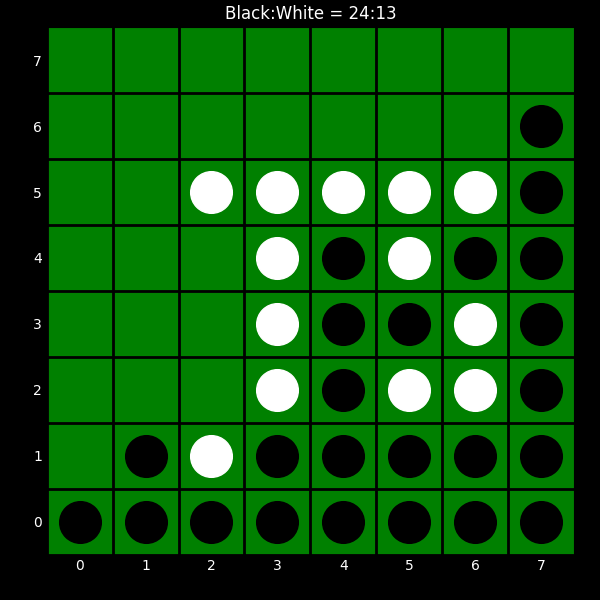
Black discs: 24
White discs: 13